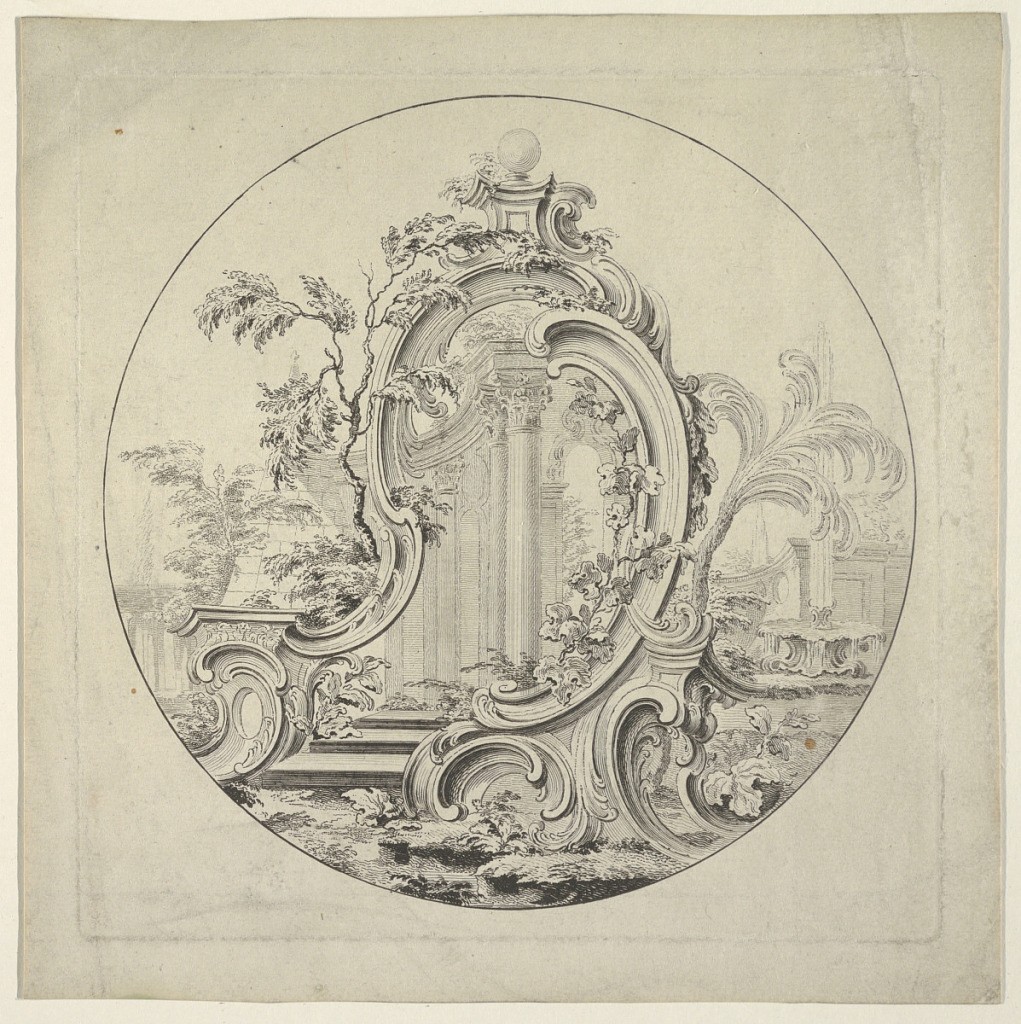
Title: Ornament
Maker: Matthias Lock
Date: ca. 1752
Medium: Etching on paper
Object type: Print
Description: A plate of the same set as -51. Berlin 260. Circular. Rocaille opening with plant and a sphere, on top. In the background are colonnades and a fountain, at right. Framing line.